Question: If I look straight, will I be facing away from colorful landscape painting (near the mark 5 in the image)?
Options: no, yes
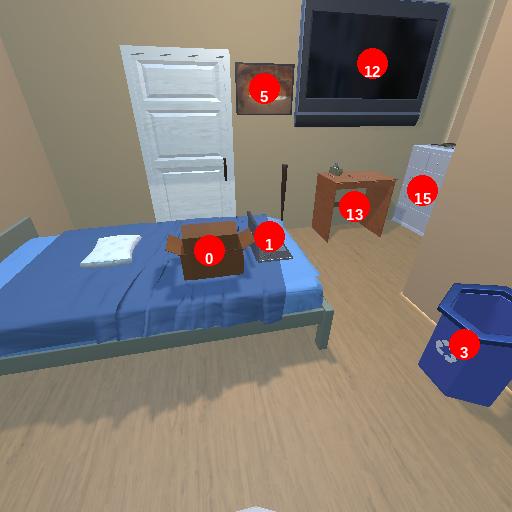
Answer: no